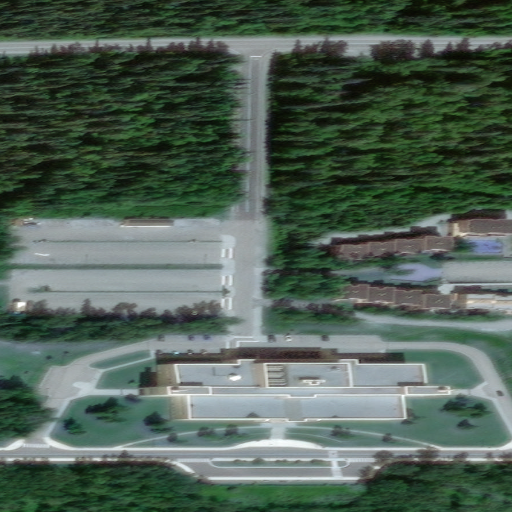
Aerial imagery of ridge(s) in Alaska named Troth Yeddha’ containing only unknown